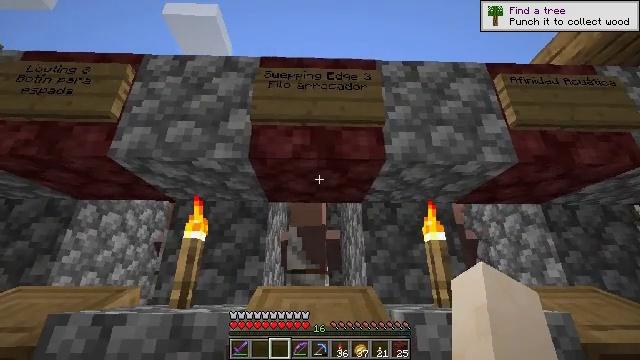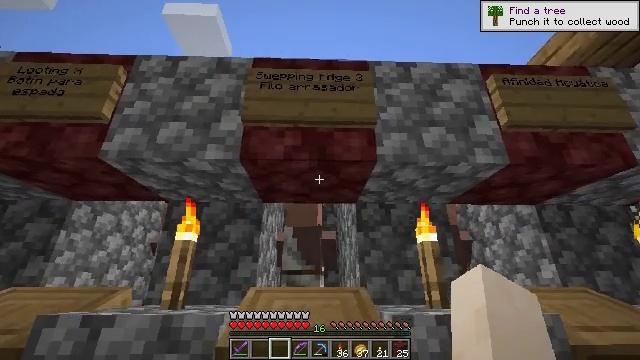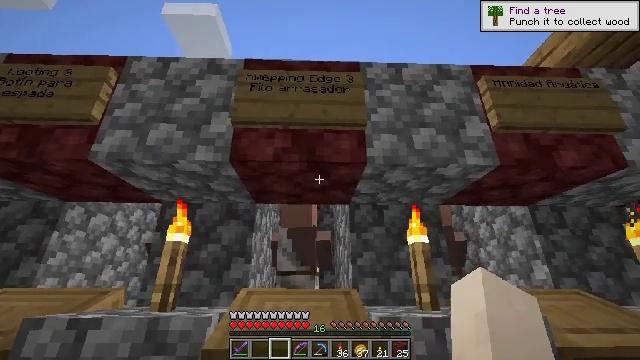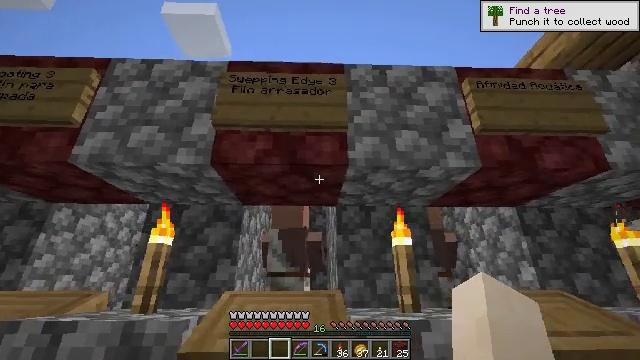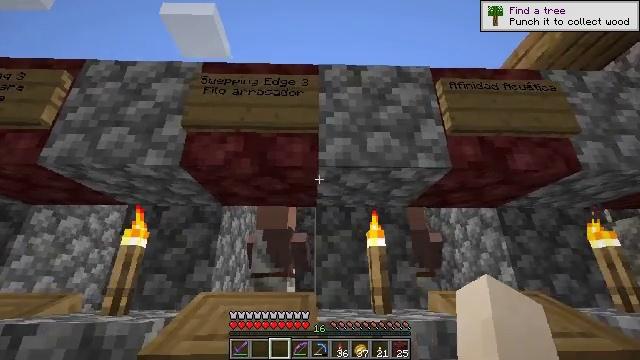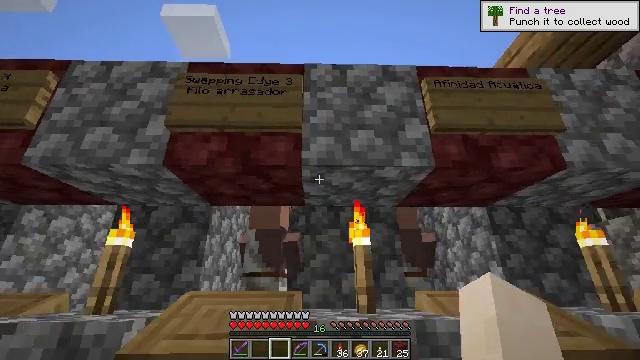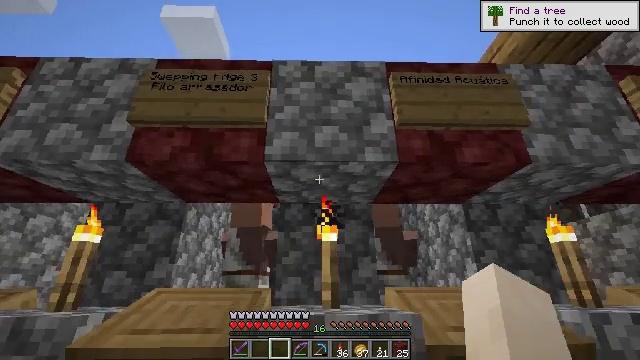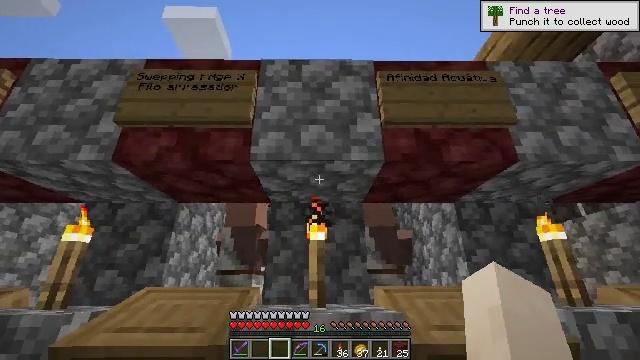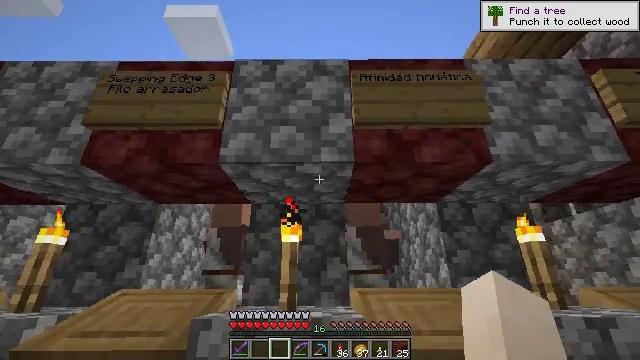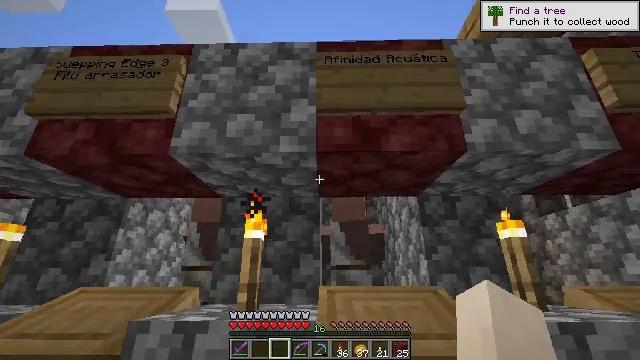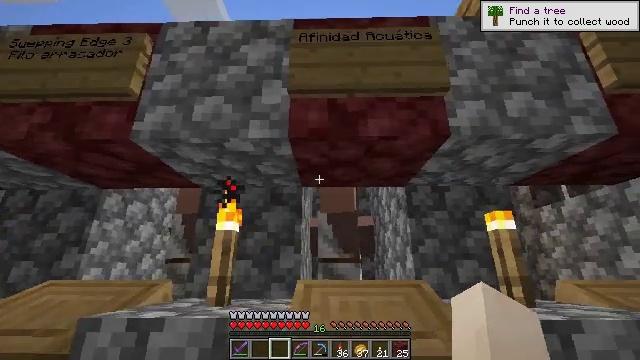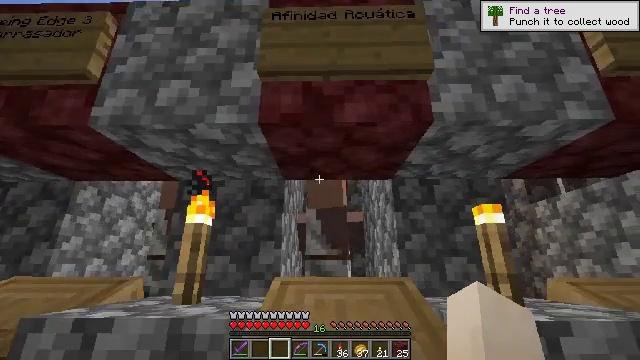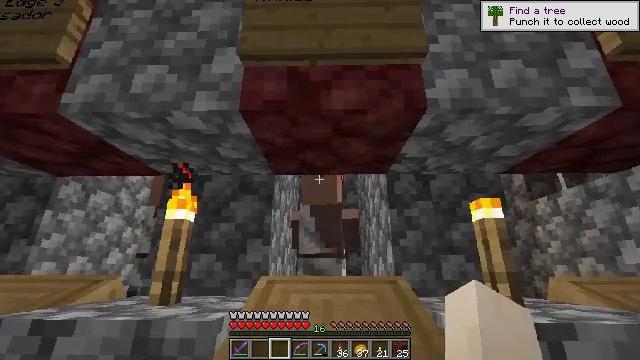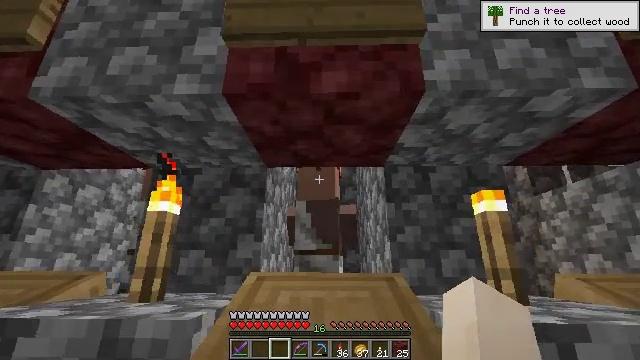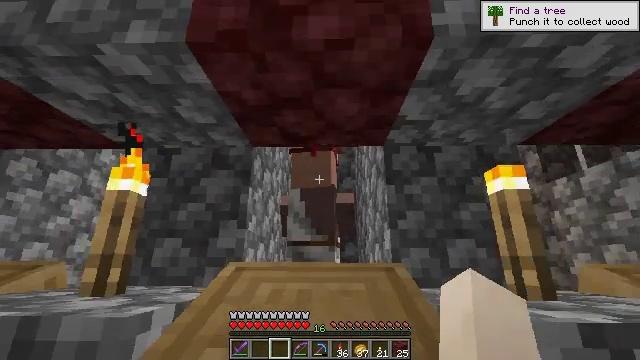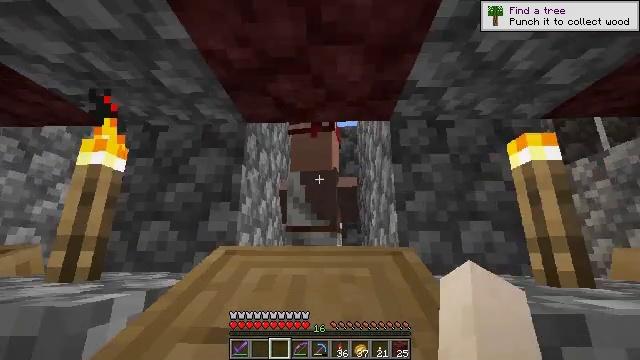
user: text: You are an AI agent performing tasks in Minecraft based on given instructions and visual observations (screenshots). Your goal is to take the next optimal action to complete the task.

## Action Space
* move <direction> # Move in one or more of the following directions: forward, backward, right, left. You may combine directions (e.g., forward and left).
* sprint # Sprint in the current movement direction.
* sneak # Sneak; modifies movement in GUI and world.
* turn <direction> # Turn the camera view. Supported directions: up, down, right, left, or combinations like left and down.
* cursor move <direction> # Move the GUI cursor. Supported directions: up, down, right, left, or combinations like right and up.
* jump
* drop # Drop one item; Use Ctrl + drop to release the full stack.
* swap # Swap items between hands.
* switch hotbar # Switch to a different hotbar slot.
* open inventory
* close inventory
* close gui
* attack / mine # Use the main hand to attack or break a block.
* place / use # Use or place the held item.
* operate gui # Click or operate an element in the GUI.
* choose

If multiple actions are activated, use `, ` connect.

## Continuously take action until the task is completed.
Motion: motion action
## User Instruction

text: Mine the oak wall sign.
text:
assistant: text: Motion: move right
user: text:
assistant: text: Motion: move right
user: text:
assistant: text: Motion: move right
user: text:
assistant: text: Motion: move right
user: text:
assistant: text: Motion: move right
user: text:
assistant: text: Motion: move right
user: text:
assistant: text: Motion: move right
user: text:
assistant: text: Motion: move forward and move right
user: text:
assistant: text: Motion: move forward and move right, turn left and down
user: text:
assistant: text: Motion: move forward and move right, turn down
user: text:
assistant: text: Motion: move forward and move right
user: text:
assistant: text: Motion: move forward
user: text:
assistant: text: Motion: move forward
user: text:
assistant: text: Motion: move forward, turn down
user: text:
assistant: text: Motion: move forward, turn down
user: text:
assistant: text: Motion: move forward, turn down
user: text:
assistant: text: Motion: no_op
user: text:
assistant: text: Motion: no_op
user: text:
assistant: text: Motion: use / place
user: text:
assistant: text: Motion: use / place
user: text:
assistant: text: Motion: use / place
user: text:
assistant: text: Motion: no_op
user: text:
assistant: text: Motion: no_op
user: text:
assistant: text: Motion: open gui
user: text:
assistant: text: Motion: no_op
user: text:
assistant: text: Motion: no_op
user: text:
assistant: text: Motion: no_op
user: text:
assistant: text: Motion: no_op
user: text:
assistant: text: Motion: no_op
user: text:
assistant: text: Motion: cursor move left and up